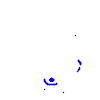
Particle: electron